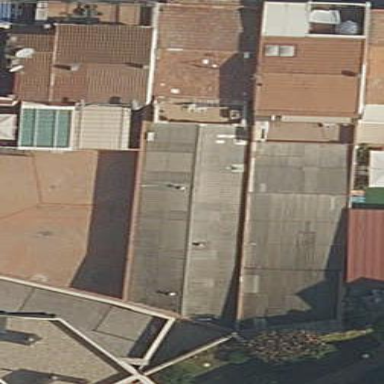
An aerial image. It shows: Part of building.